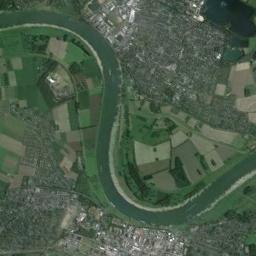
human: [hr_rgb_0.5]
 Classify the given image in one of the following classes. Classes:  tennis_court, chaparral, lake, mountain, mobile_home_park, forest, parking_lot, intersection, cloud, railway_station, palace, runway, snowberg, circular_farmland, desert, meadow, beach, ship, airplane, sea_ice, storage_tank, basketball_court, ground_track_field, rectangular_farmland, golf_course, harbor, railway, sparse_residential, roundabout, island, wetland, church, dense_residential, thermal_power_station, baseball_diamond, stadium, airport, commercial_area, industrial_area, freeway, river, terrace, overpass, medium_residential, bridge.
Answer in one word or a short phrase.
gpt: river